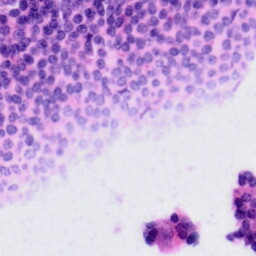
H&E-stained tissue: Tonsil